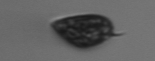
Label: Prorocentrum_triestinum